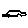
Label: car